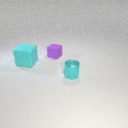
small purple rubber cube to the left of small cyan metal cylinder